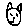
Label: cat